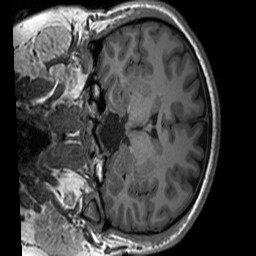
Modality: T1w
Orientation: coronal
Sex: male
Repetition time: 1.95 s
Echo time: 0.026 s